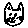
Label: cat